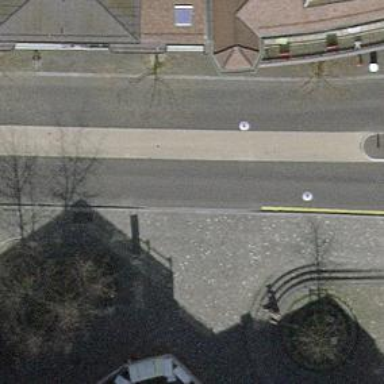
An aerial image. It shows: Sidewalk made of sett.